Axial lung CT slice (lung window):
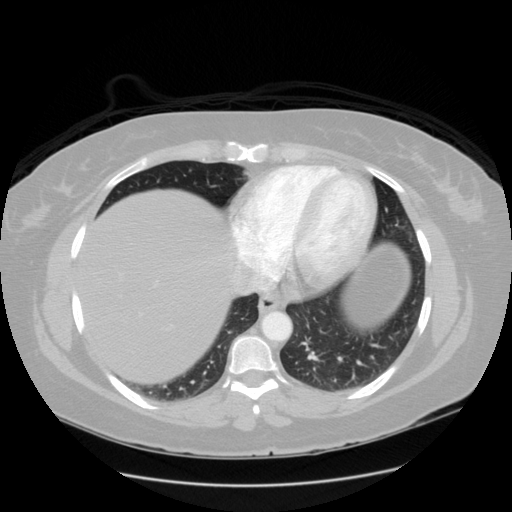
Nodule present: no